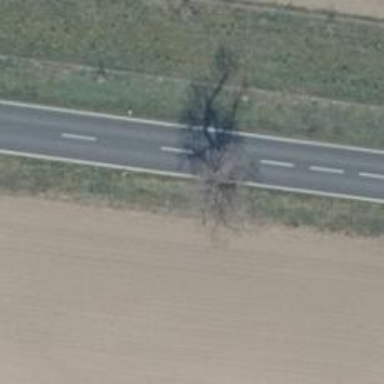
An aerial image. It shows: Deciduous broadleaved tree.